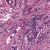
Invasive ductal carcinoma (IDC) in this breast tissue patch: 1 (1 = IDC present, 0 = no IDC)